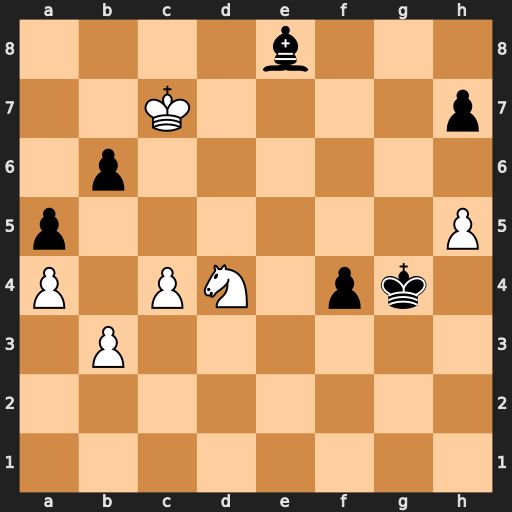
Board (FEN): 4b3/2K4p/1p6/p6P/P1PN1pk1/1P6/8/8
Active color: w
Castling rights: -
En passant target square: -
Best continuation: h6 Bh5 Kxb6